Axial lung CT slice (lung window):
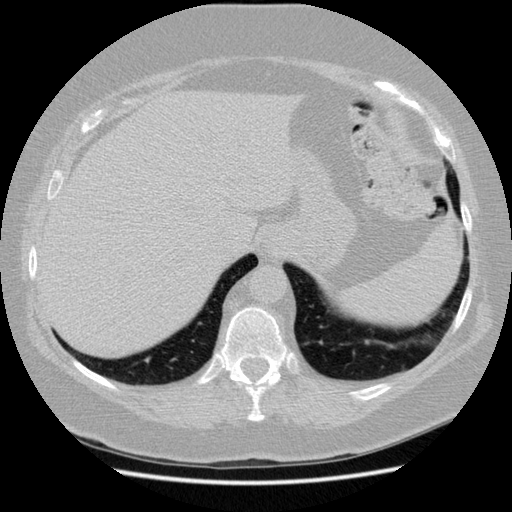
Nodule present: no